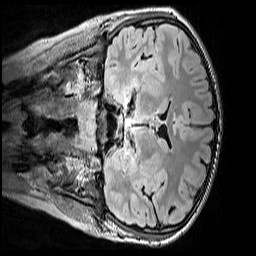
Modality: FLAIR
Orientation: coronal
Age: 12
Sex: male
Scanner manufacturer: siemens
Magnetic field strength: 3 T
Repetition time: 5 s
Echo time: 0.388 s